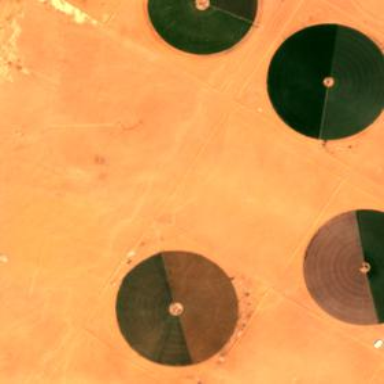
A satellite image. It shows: Pivot irrigation system.